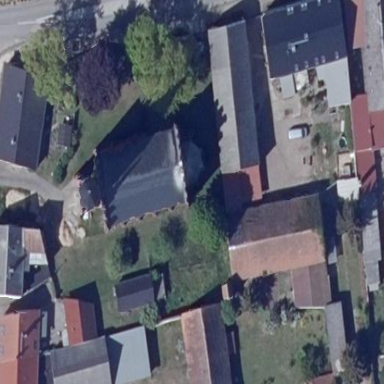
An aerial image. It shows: Church which is place of worship.